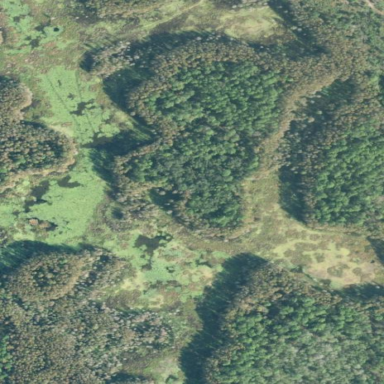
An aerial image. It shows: Wetland area characterized by wet meadow.